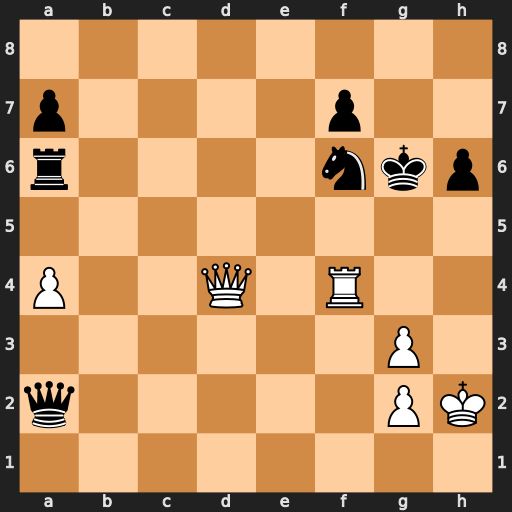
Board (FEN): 8/p4p2/r4nkp/8/P2Q1R2/6P1/q5PK/8
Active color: w
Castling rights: -
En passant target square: -
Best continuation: Qd3+ Kg7 Qxa6